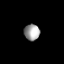
Tissue: lung
Cell type: Endothelial cells
Senescence score: 0.6162
Nuclear area (px): 249
Mean DAPI intensity: 158.434